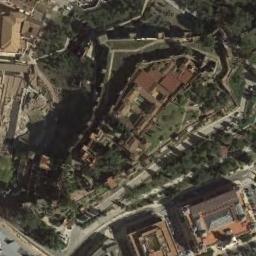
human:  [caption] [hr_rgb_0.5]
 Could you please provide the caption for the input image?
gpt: The roofs of palaces are all red .

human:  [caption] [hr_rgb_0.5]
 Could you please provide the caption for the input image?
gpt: The palace is surrounded by buildings and trees .

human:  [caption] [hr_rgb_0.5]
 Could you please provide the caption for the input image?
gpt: The brown palace with long walls is surrounded by a green area .

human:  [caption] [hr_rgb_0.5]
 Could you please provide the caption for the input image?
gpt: There are some trees near the palace .

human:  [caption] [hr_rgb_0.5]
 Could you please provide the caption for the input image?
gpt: There are some green trees beside the brown palace .